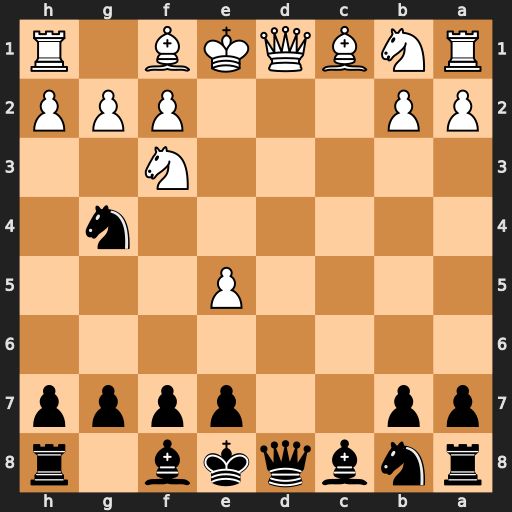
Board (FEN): rnbqkb1r/pp2pppp/8/4P3/6n1/5N2/PP3PPP/RNBQKB1R
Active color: b
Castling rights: KQkq
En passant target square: -
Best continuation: Qxd1+ Kxd1 Nxf2+ Ke1 Nxh1